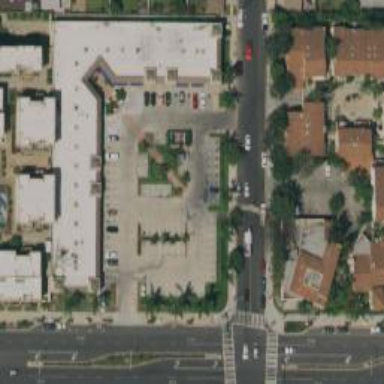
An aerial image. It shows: Retail building.